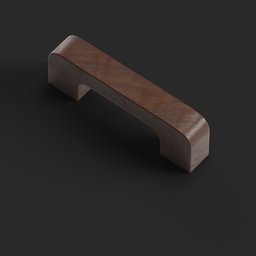
Label: mechanical